Question: I program a game with cocos2d-x. In some case my game crashes.
I use "ndk-stack" to find crash point, but the ndk-stack just show "Segmentation fault". How can I get more information about the cause of crash?

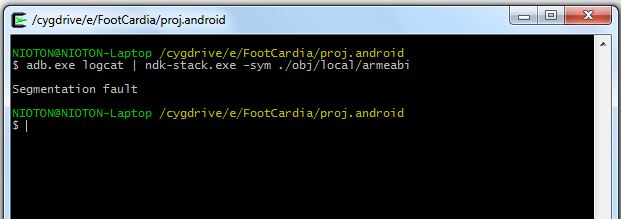
Answer: I could't find any other solution for this problem when ndk-stack just show '"segmentation fault"'. The only solution is you should save logcat data in a file, then manually find this pattern. '"*** *** *** ..."'
From there,until the end of file, you can find some good information about classes and functions.
here is my information. I found this line about 200 line later than above pattern.
'''
I/DEBUG ( 8175): #02 pc 007a0e40 /data/app-lib/com.Lotus.Footcardia-1/libcocos2dcpp.so (rapidjson::GenericValue<rapidjson::UTF8<char>, rapidjson::MemoryPoolAllocator<rapidjson::CrtAllocator> >::FindMember(char const*)+128)
'''
it say the problem is from the rapidjsonand I know where i use rapidjson.
The bad news is that the size of log file increase rapidly.